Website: home-depot
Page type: review-order
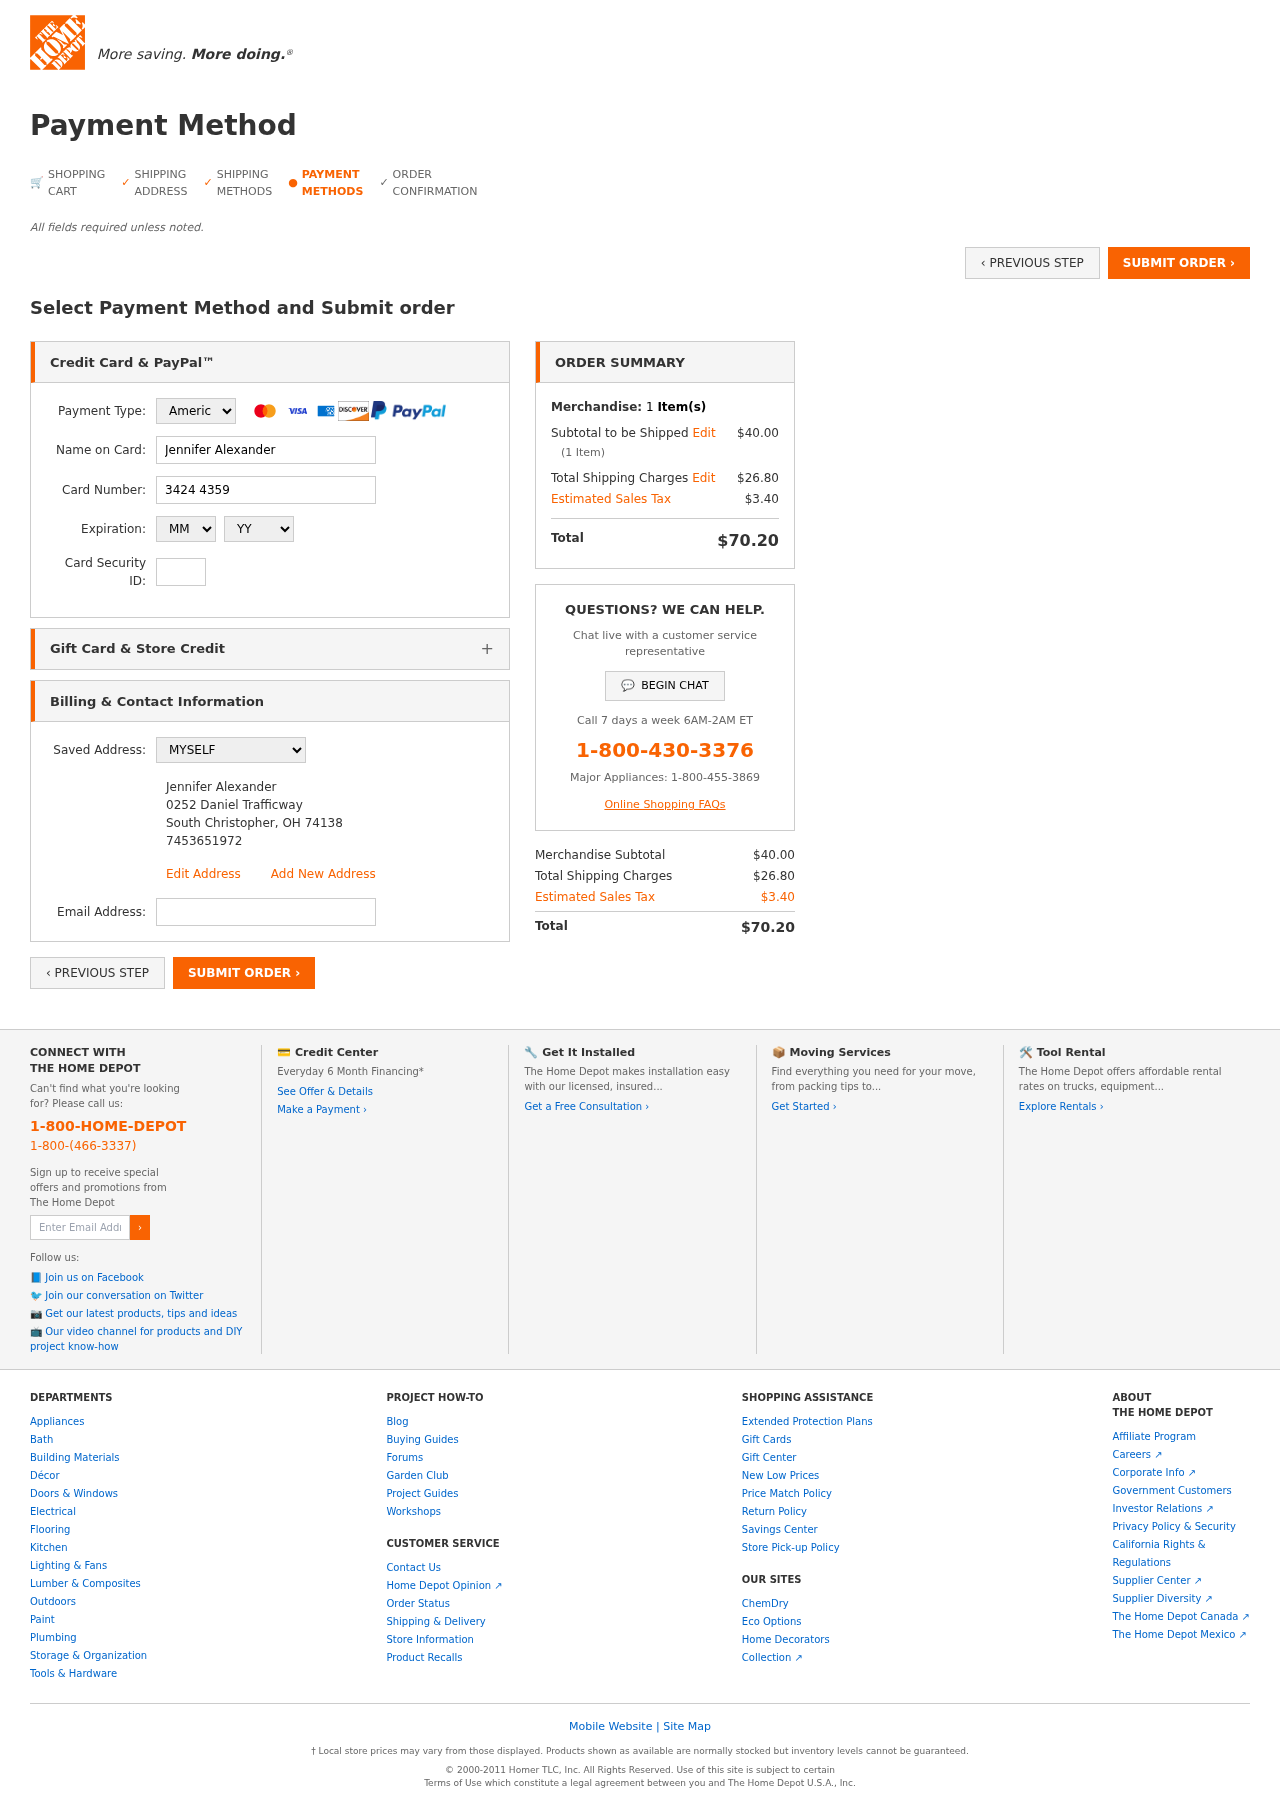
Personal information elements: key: PII_CARD_CVV
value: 1054
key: PII_CARD_EXPIRY_MONTH
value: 12
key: PII_CARD_EXPIRY_YEAR
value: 30
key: PII_CARD_NUMBER
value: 3424 4359 0582 200
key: PII_CARD_TYPE
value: American Express
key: PII_EMAIL
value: jalexander@hotmail.com
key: PII_FULLNAME
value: Jennifer Alexander
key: PII_FULLNAME2
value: Jennifer Alexander
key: PII_STREET2
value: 0252 Daniel Trafficway
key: PII_CITY2
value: South Christopher
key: PII_STATE_ABBR2
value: OH
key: PII_POSTCODE2
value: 74138
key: PII_PHONE2
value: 7453651972
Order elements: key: ORDER_NUM_ITEMS
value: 1
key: ORDER_SUBTOTAL
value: $40.00
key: ORDER_NUM_ITEMS2
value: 1
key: ORDER_SHIPPING_COST
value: $26.80
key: ORDER_TAX
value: $3.40
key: ORDER_TOTAL
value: $70.20
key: ORDER_SUBTOTAL2
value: $40.00
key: ORDER_SHIPPING_COST2
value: $26.80
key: ORDER_TAX2
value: $3.40
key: ORDER_TOTAL2
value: $70.20